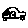
Label: car